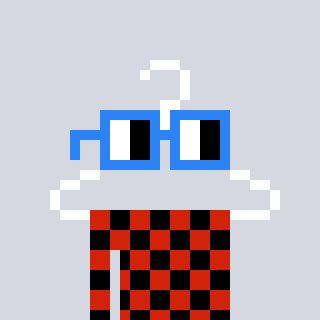
a pixel art character with square blue glasses, a hanger-shaped head and a red-colored body on a cool background